高三 · 度量几何学
如图，阴影部分的面积是（ ）

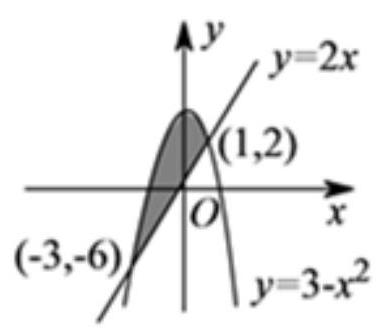
A. $2 \sqrt{3}$
B. $-2 \sqrt{3}$
C. $\frac{35}{3}$
D. $\frac{32}{3}$
答案: D
解析: 答案: D

【解析】 $S=\int_{-3}^{1}\left(3-x^{2}-2 x\right) d x=\left(-\frac{1}{3} x^{3}-x^{2}+3 x\right)_{-3}^{1}=\frac{32}{3}$,
故答案为: D.

【分析】利用定积分求面积的方法, 从而求出阴影部分的面积.